Aerial crown-view tile of a tropical tree (Barro Colorado Island, Panama), acquired 20240813:
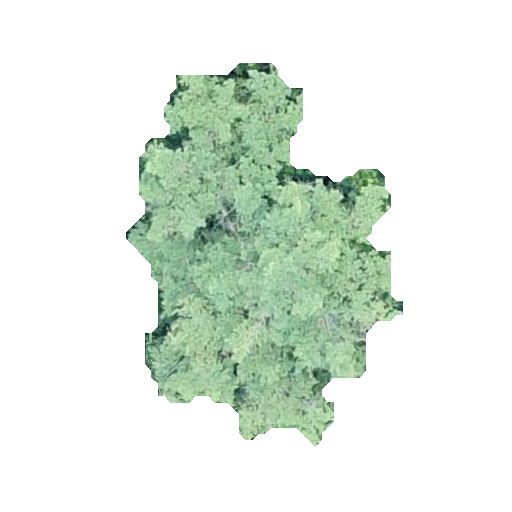
Species: Terminalia amazonia
GBIF accepted scientific name: Terminalia amazonica
Crown area: 102.348 m²